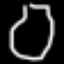
Label: octagon